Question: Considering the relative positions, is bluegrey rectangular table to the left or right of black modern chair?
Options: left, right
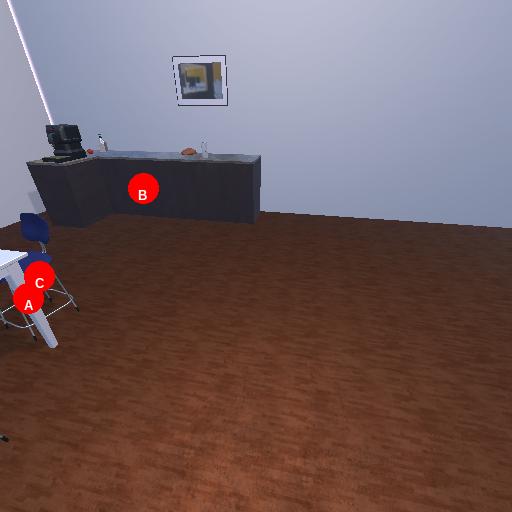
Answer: left